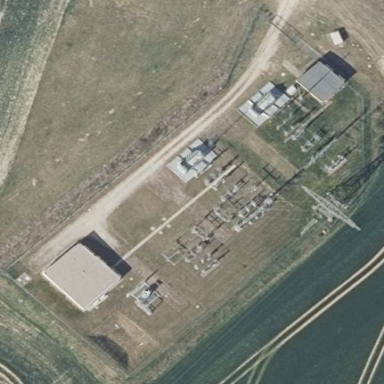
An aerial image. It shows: Outdoor power substation surrounded by fence. The substation operates at the distribution level.